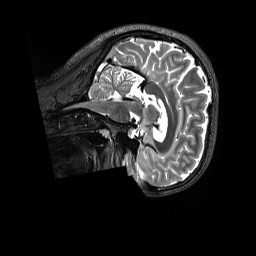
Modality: T2w
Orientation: sagittal
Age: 26
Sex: male
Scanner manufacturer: siemens
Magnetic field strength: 3 T
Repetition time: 3.2 s
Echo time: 0.728 s